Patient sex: M
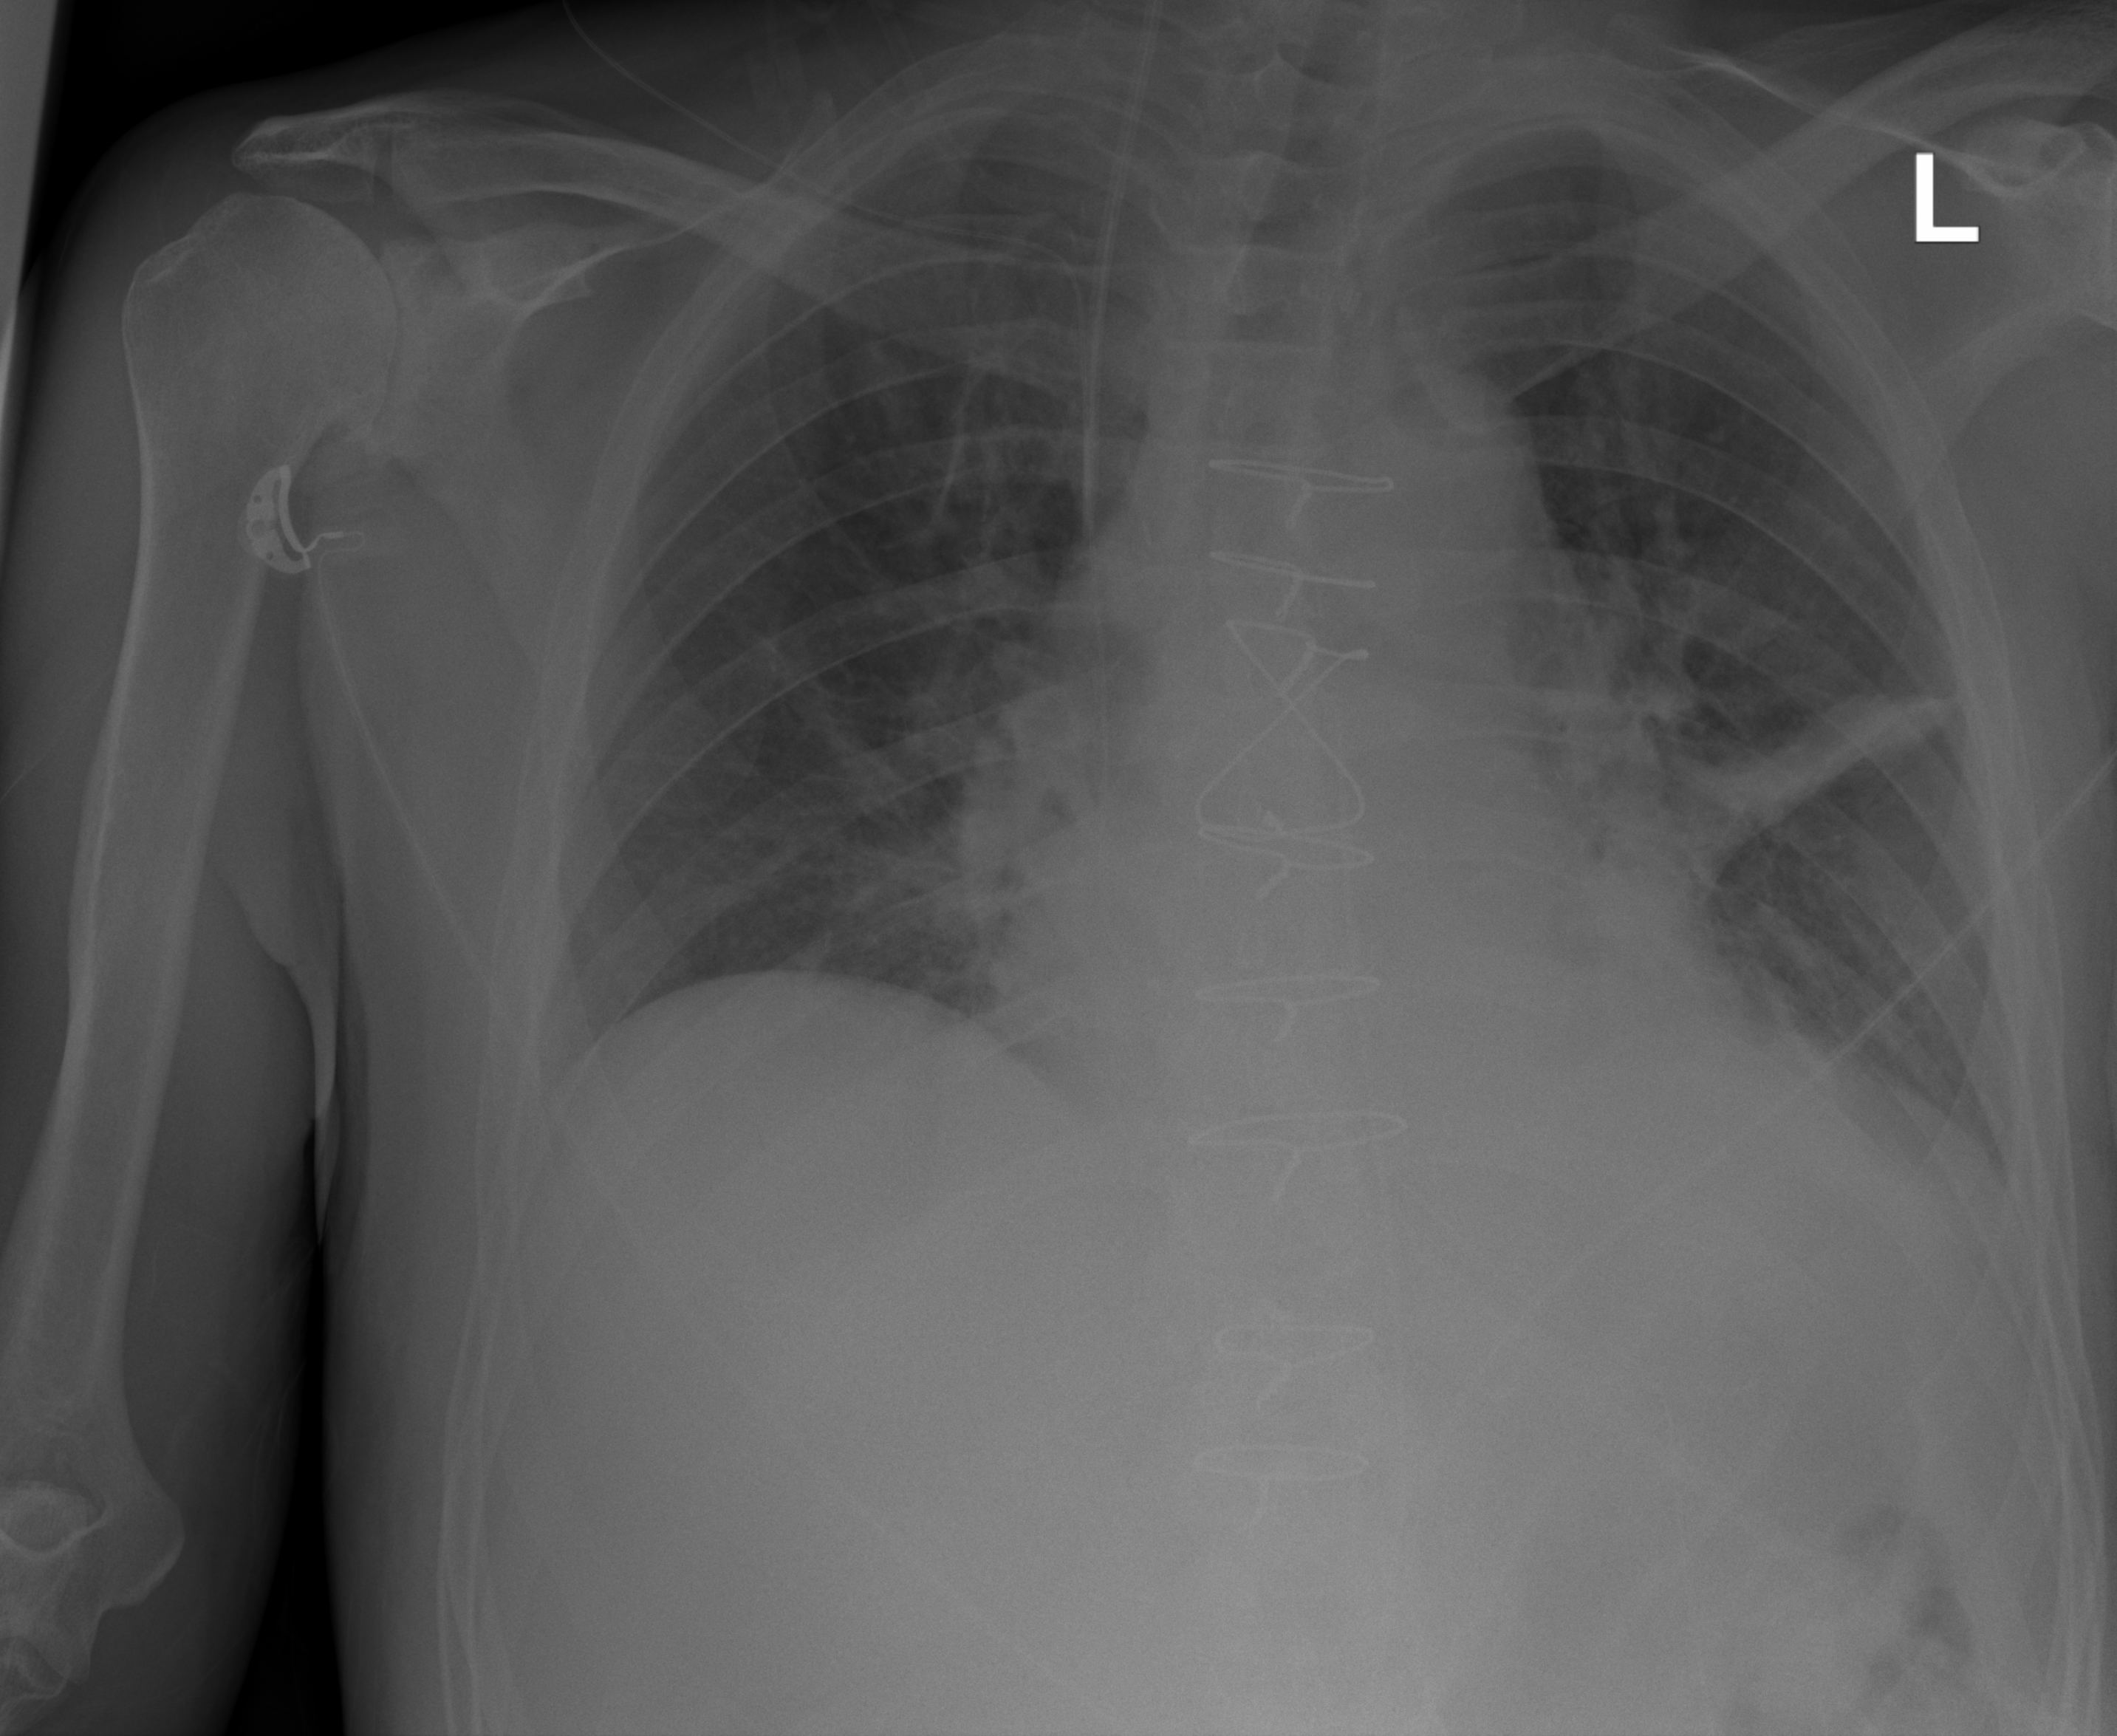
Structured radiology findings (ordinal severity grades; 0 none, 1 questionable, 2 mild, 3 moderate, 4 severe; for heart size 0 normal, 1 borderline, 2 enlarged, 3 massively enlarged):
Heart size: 0
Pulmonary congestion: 0
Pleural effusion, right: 0
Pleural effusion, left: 2
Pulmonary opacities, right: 0
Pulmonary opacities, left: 0
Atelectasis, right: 0
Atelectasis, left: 2